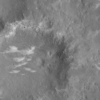
Label: not_dusty